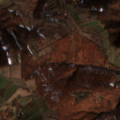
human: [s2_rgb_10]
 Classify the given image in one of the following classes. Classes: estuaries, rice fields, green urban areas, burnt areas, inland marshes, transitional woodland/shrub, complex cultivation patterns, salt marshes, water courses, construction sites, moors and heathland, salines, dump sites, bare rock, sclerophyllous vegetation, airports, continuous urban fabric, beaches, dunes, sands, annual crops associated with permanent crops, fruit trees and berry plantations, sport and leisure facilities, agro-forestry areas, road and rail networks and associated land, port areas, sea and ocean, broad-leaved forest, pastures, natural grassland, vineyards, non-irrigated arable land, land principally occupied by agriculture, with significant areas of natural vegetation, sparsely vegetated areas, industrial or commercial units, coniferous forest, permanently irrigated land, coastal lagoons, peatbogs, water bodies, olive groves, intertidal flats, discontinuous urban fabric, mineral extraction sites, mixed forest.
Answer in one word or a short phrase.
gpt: complex cultivation patterns, land principally occupied by agriculture, with significant areas of natural vegetation, broad-leaved forest